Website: bh-photo
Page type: receipt
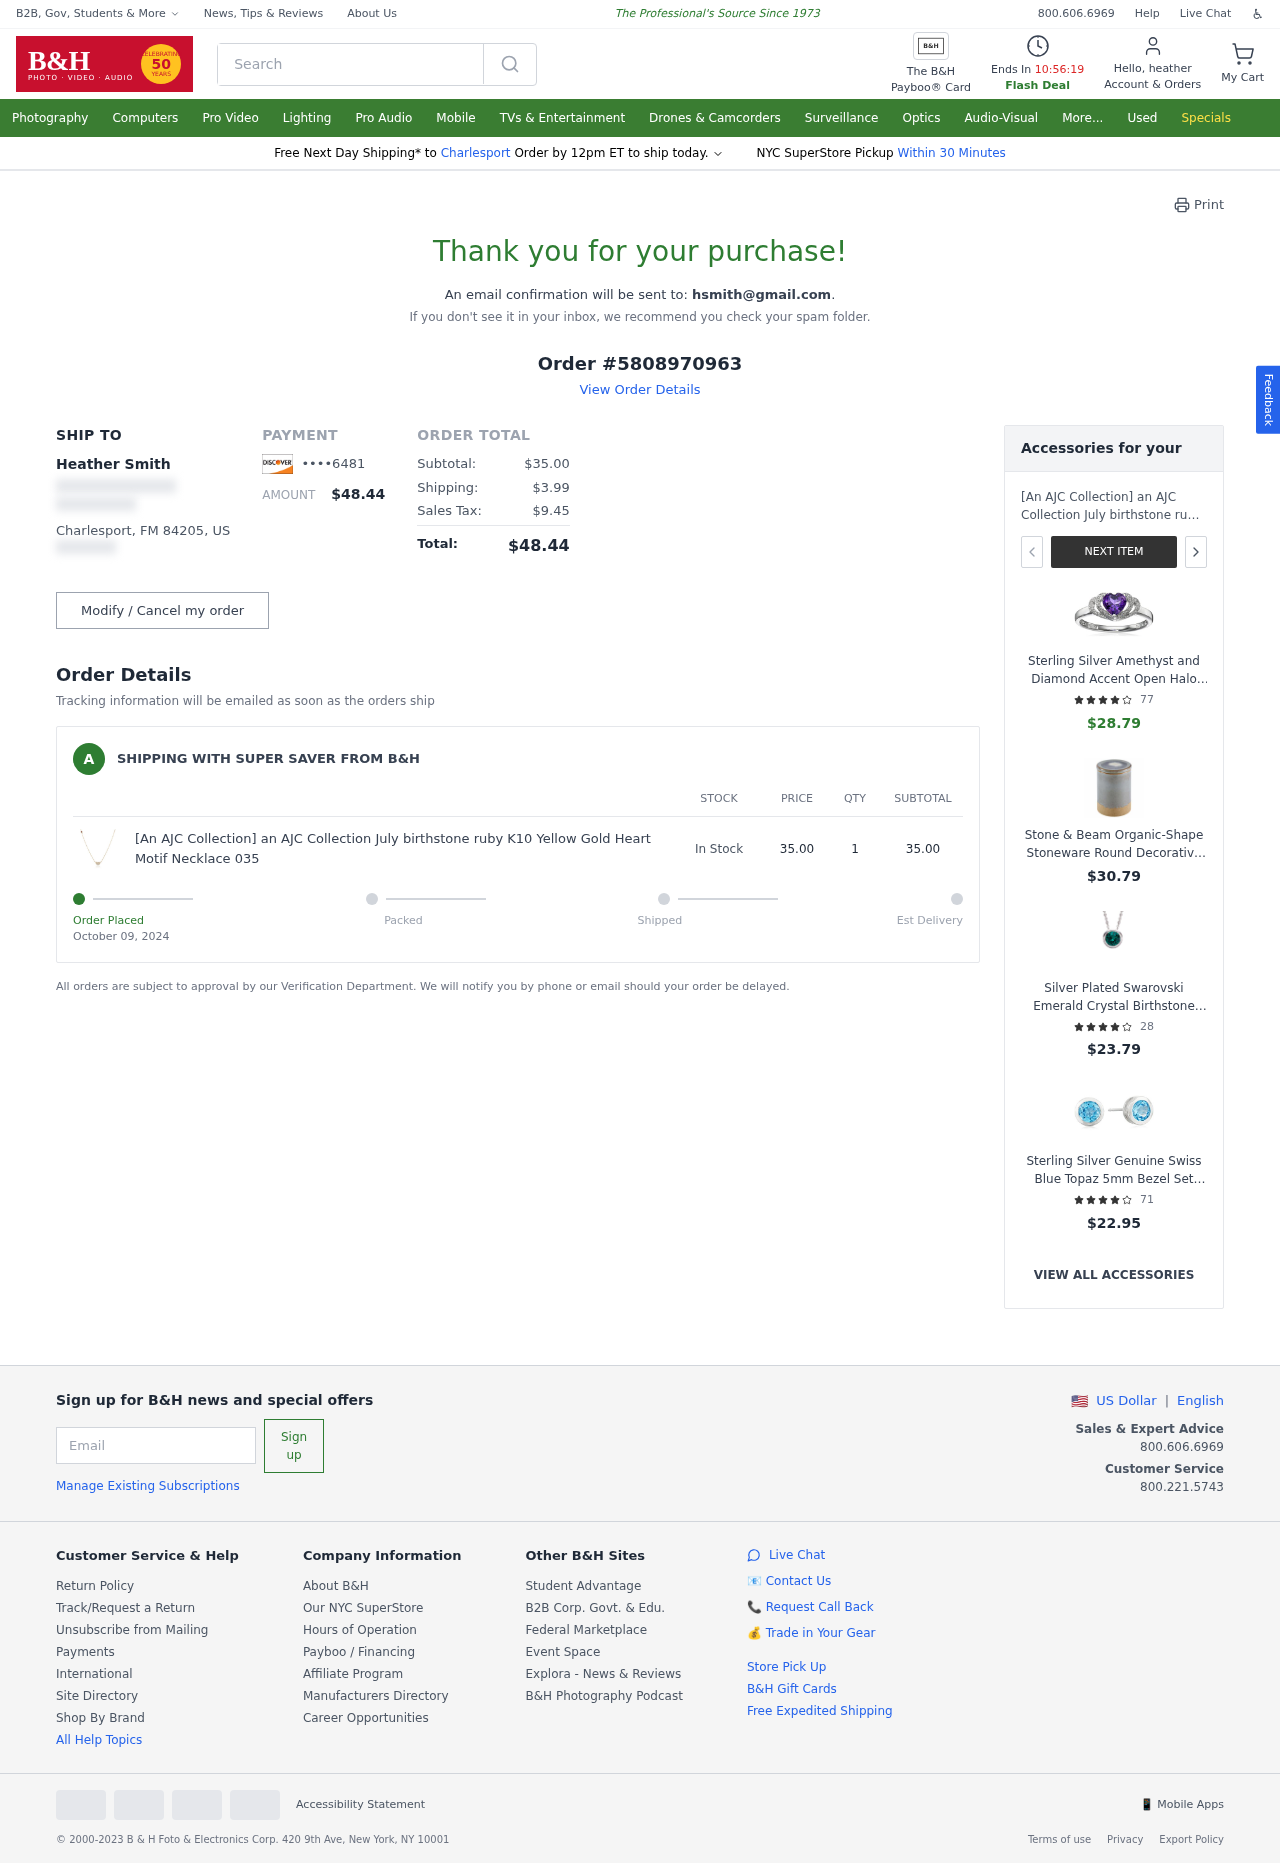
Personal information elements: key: PII_CARD_LAST4
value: ••••6481
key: PII_CITY
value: Charlesport
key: PII_EMAIL
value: hsmith@gmail.com
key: PII_FIRSTNAME
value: heather
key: PII_FULLNAME
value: Heather Smith
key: PII_CITY_STATE_ZIP
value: Charlesport, FM 84205
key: PII_COUNTRY_CODE
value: US
Product elements: key: PRODUCT1_NAME
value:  [An AJC Collection] an AJC Collection July birthstone ruby K10 Yellow Gold Heart Motif Necklace 035
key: PRODUCT1_PRICE
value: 35
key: PRODUCT1_QUANTITY
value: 1
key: PRODUCT2_NAME
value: Sterling Silver Amethyst and Diamond Accent Open Halo Heart Ring, Size 6
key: PRODUCT2_NUM_RATINGS
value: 77
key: PRODUCT2_PRICE
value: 28.79
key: PRODUCT2_RATING
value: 4.6
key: PRODUCT3_NAME
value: Stone & Beam Organic-Shape Stoneware Round Decorative Organizer Box, 6.4 Inch Height, Blue and Gray
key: PRODUCT3_PRICE
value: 30.79
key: PRODUCT4_NAME
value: Silver Plated Swarovski Emerald Crystal Birthstone Pendant Necklace (May)
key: PRODUCT4_NUM_RATINGS
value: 28
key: PRODUCT4_PRICE
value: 23.79
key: PRODUCT4_RATING
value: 4.5
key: PRODUCT5_NAME
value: Sterling Silver Genuine Swiss Blue Topaz 5mm Bezel Set December Birthstone Stud Earrings
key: PRODUCT5_NUM_RATINGS
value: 71
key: PRODUCT5_PRICE
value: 22.95
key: PRODUCT5_RATING
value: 4.4
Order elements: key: ORDER_ID
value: Order #5808970963
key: ORDER_TOTAL
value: $48.44
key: ORDER_SUBTOTAL
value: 35.00
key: ORDER_SUBTOTAL
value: $35.00
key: ORDER_SHIPPING_COST
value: $3.99
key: ORDER_TAX
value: $9.45
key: ORDER_DATE
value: October 09, 2024
Search elements: key: HEADER_SEARCH
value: Search